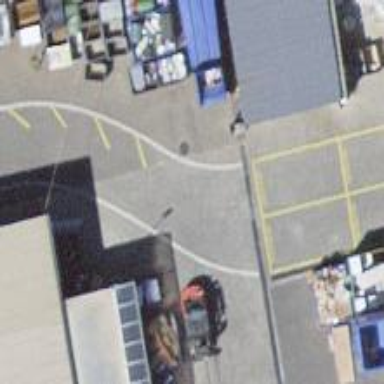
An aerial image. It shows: Recycling center with scrap metal recycling facilities.